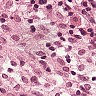
Metastatic tissue present: no